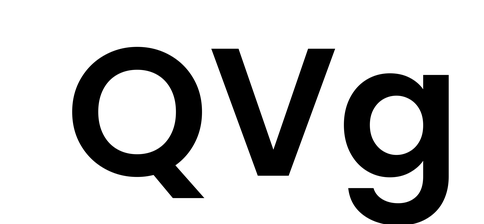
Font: Poppins-SemiBold